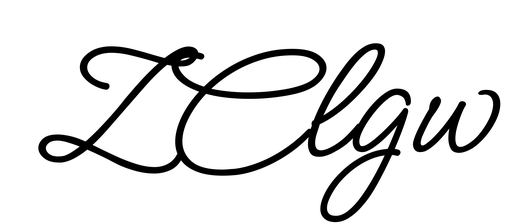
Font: MeowScript-Regular